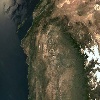
Label: land